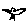
Label: bird